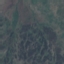
Land use / land cover class: HerbaceousVegetation